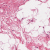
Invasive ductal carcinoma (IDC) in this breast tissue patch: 0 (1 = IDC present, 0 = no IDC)